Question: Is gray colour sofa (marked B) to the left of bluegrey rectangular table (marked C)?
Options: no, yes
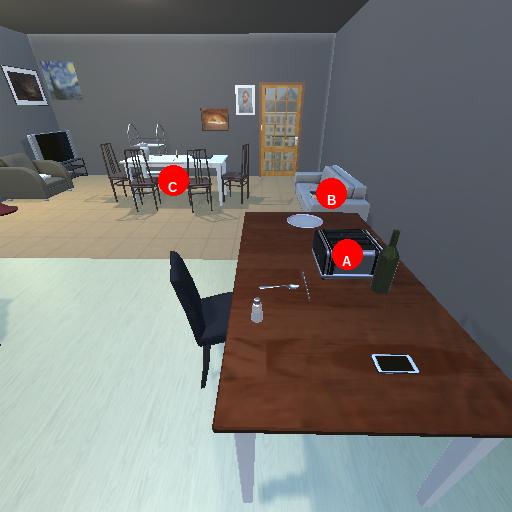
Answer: no